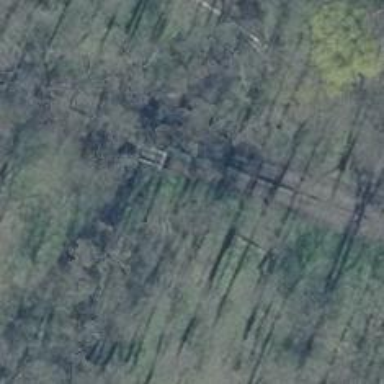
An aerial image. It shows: Paved cycleway bridge.